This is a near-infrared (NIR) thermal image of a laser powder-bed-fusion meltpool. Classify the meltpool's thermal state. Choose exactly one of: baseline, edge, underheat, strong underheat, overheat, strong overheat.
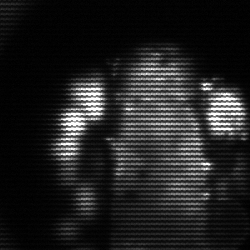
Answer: strong underheat